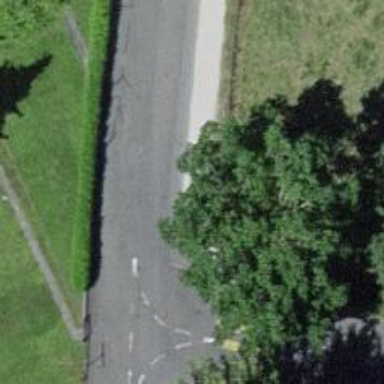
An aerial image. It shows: Sidewalk along the footway.